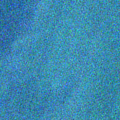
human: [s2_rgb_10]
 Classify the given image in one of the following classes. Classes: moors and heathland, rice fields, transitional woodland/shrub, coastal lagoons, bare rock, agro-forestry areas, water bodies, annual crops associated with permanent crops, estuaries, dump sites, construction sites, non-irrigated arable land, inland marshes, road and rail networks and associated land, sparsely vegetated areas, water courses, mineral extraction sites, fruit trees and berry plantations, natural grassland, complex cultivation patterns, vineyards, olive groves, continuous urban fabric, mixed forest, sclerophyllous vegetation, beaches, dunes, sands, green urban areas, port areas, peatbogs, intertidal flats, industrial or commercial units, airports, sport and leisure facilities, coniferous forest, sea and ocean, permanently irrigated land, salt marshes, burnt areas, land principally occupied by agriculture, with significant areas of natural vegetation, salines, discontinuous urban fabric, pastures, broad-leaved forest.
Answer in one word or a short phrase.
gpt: sea and ocean